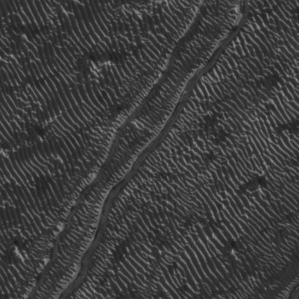
Label: frost